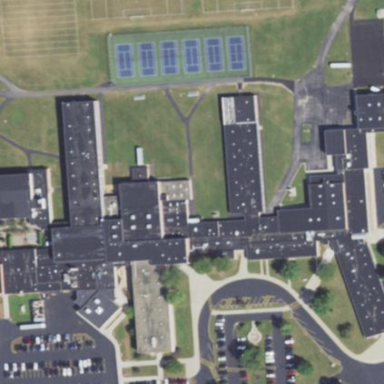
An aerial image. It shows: School building.